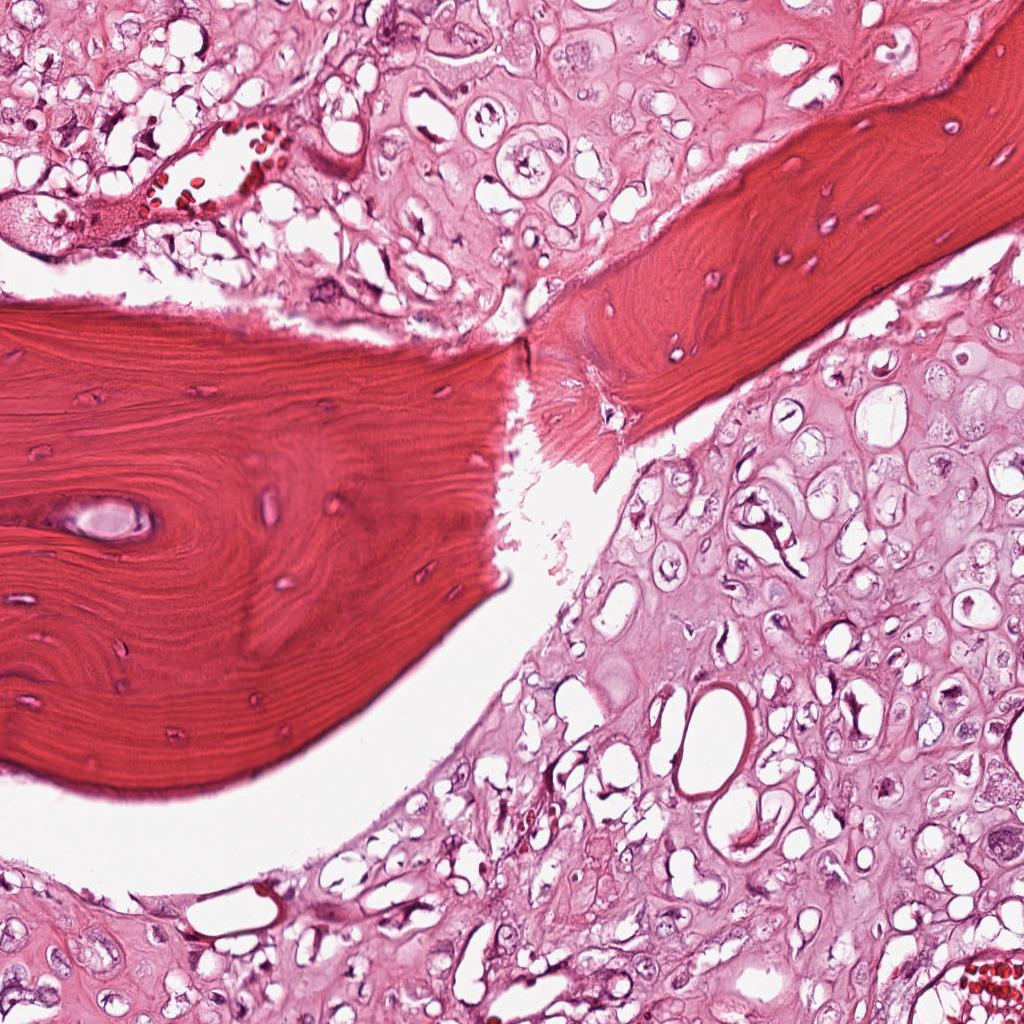
Label: Viable